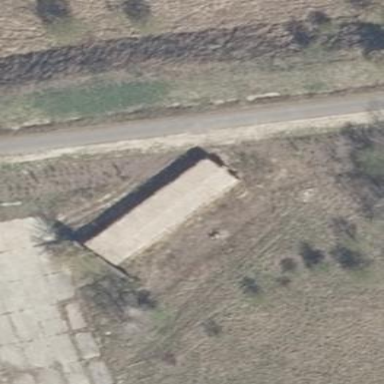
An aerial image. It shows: Bunker building.